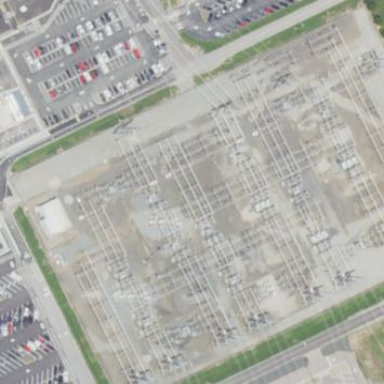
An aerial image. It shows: Fenced power substation at the transmission level.